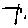
Label: line